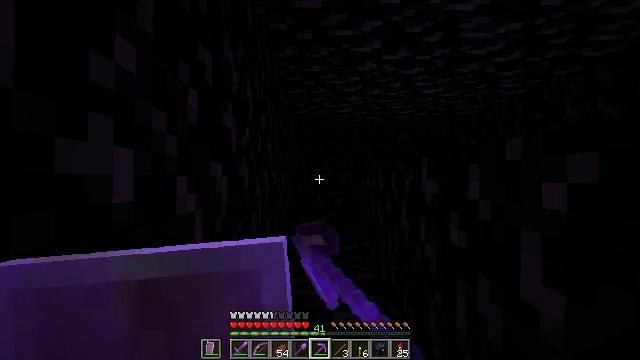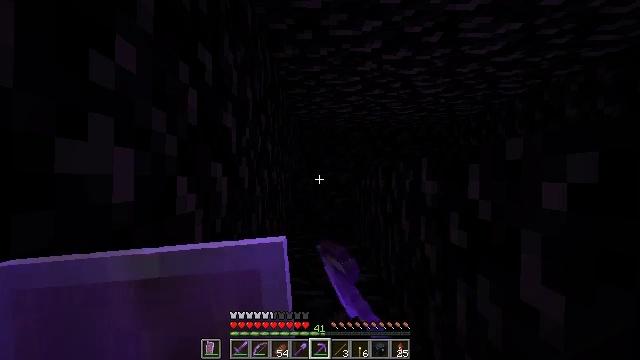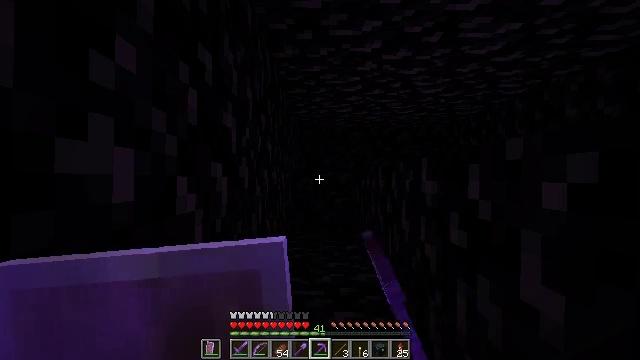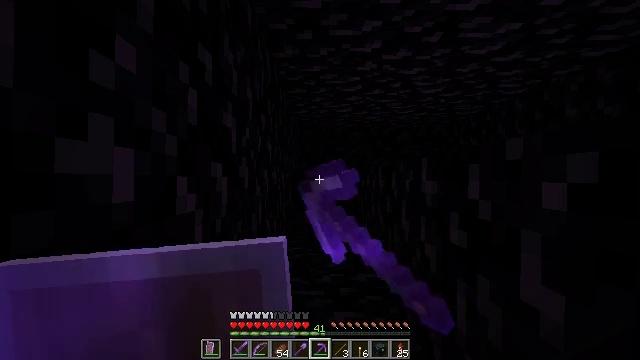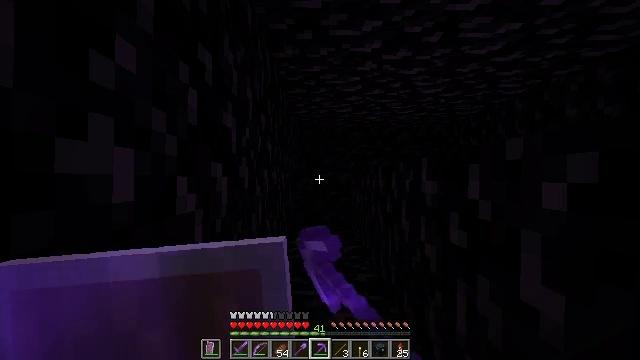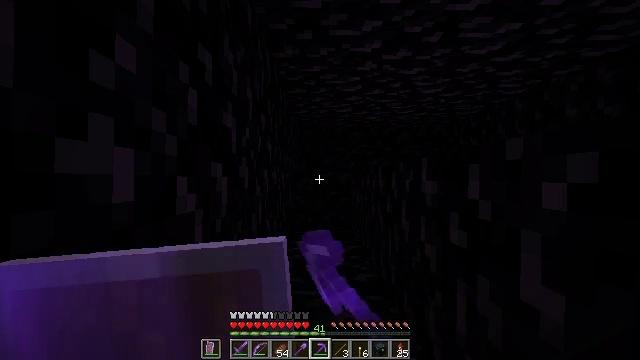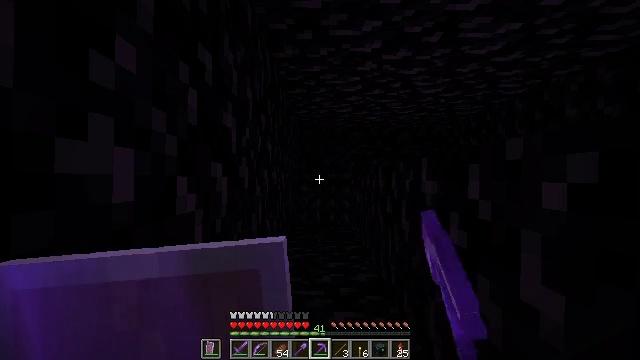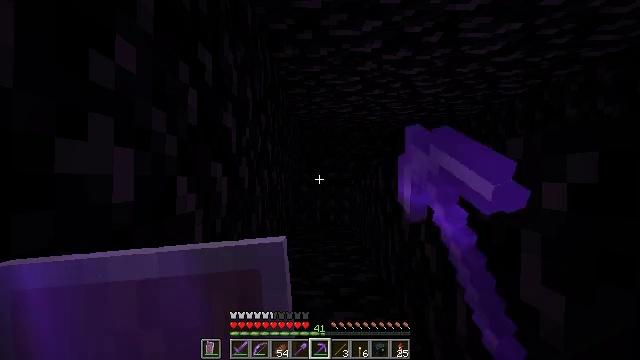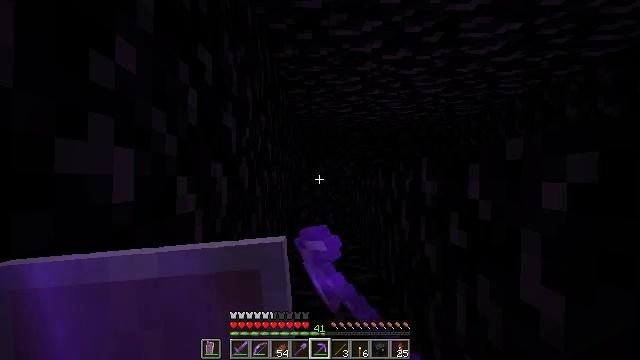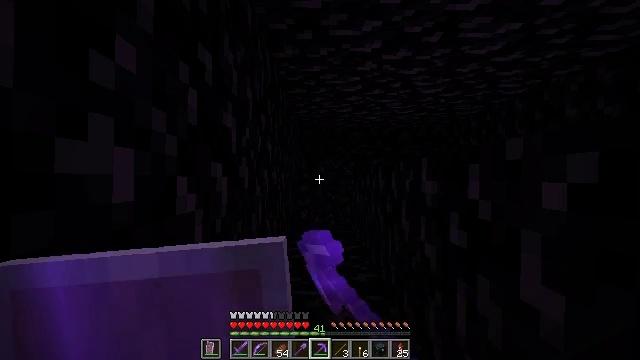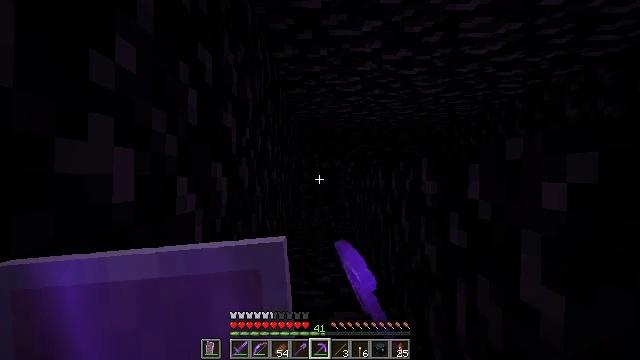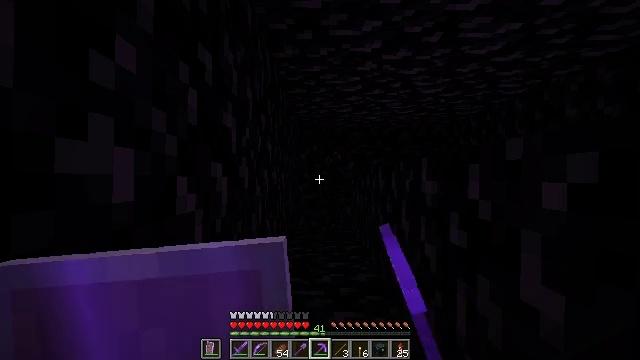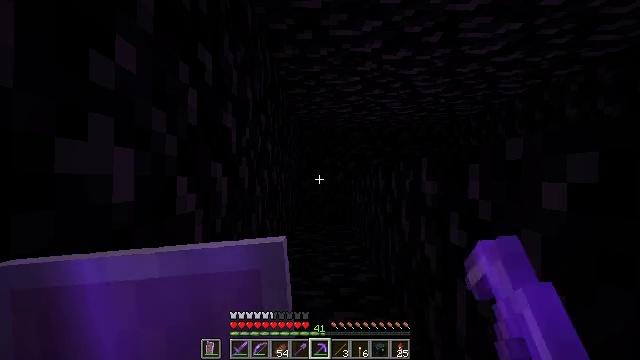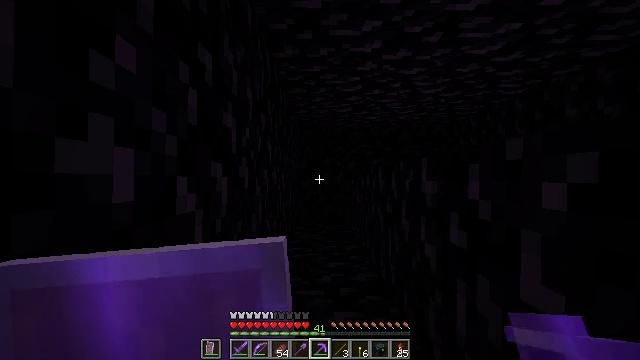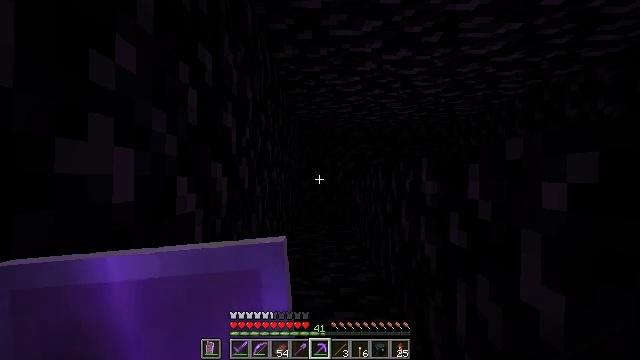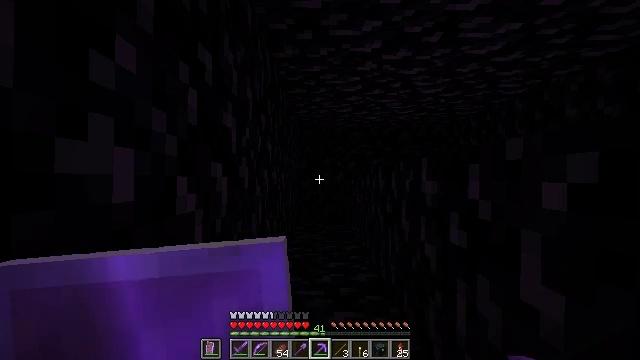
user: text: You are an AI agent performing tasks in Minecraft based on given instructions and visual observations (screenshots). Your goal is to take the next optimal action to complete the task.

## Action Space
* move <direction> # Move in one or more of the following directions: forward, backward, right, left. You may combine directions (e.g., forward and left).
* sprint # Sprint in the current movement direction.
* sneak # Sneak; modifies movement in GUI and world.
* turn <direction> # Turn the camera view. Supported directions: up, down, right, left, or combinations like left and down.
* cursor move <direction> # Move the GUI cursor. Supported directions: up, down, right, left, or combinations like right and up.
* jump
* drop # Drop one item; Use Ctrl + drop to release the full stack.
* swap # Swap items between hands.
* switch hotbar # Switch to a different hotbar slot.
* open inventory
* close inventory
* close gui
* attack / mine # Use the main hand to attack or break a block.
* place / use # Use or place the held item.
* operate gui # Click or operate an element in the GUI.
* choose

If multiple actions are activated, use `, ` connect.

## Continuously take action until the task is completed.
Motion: motion action
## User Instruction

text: Gather obsidian from a lava source.
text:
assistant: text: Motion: attack / mine
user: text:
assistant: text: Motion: attack / mine
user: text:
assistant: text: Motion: attack / mine
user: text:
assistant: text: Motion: attack / mine
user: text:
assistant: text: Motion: attack / mine
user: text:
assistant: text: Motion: attack / mine
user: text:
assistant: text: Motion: attack / mine
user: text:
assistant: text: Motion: attack / mine
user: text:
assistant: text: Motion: attack / mine
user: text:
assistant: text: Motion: attack / mine
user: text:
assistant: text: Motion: attack / mine
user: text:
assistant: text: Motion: attack / mine
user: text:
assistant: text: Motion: attack / mine
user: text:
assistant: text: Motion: attack / mine
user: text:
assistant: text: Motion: attack / mine
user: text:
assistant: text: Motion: attack / mine
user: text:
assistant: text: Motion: attack / mine
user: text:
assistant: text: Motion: attack / mine
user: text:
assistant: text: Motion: attack / mine
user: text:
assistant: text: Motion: attack / mine
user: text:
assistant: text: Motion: attack / mine
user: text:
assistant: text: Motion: attack / mine
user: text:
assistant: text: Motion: attack / mine
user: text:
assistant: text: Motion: attack / mine
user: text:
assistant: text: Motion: attack / mine
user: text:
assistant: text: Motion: attack / mine
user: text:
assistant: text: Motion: attack / mine
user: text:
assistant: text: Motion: attack / mine
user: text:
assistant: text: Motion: close inventory
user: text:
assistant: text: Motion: close inventory